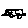
Label: car